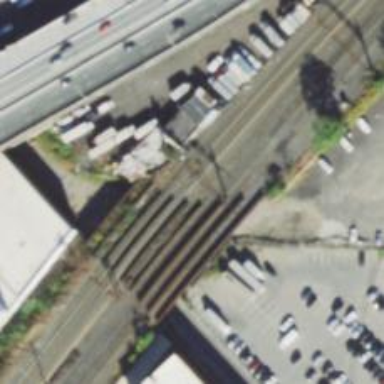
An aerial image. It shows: Bridge with electrified railway tracks featuring contact line.